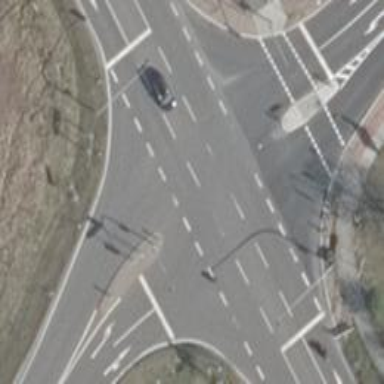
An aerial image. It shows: Road with traffic signals.